Interaction volume radius: 5 \u00c5
Interaction volume height: 15 \u00c5
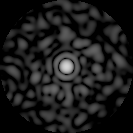
Disorder parameter: 0.8576